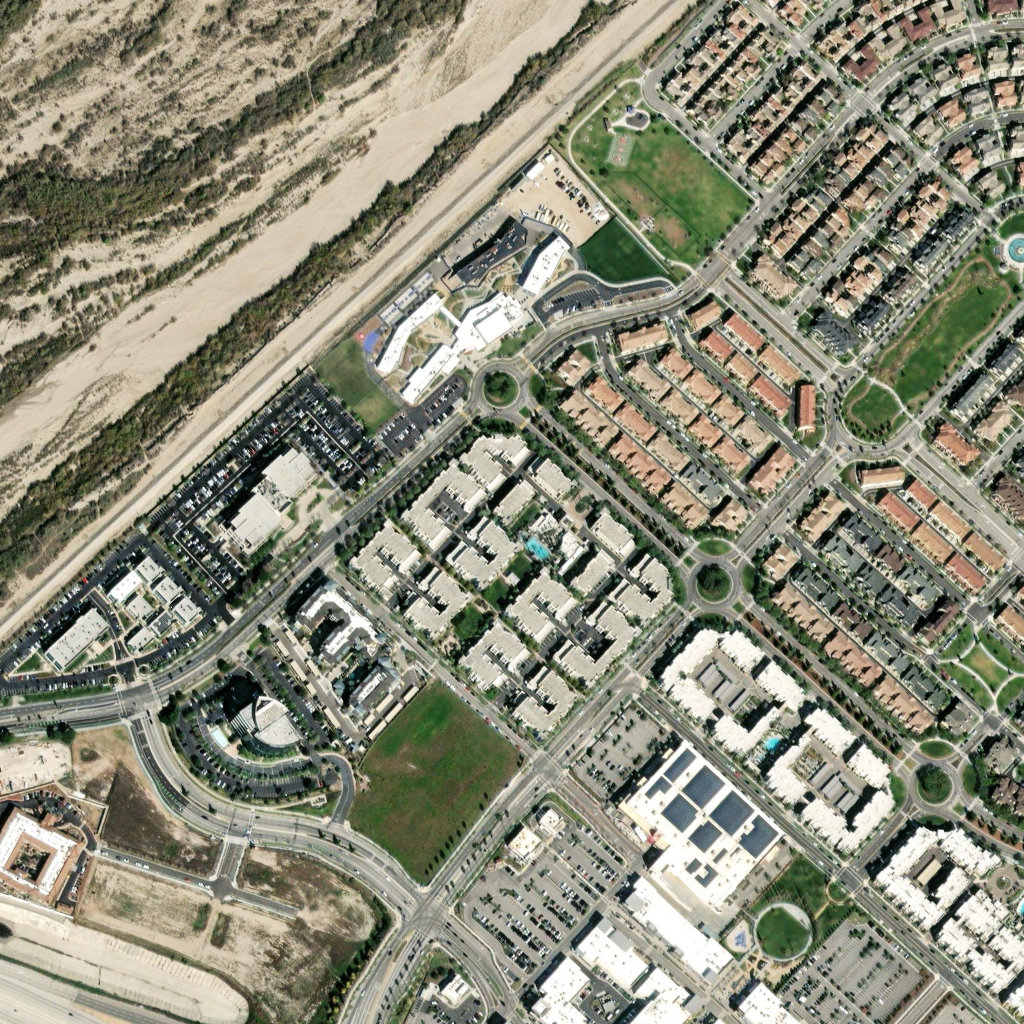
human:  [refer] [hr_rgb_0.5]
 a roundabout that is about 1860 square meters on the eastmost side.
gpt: <box>[[88, 73, 94, 80, 0]]</box>